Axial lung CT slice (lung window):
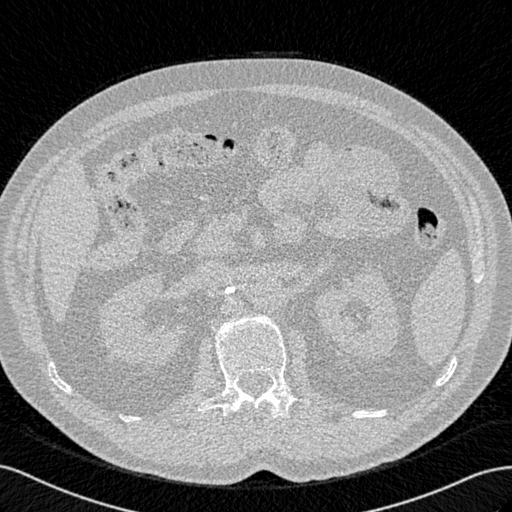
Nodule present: no